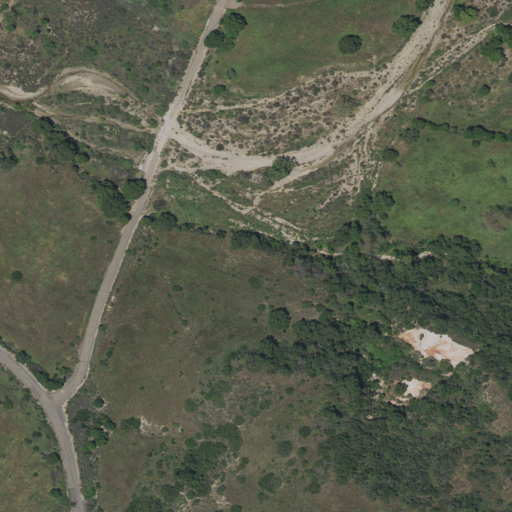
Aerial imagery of valley in California named Gabino Canyon containing shrub, herbaceous wetlands, low intensity development, grassland, open development, woody wetlands, and medium intensity development